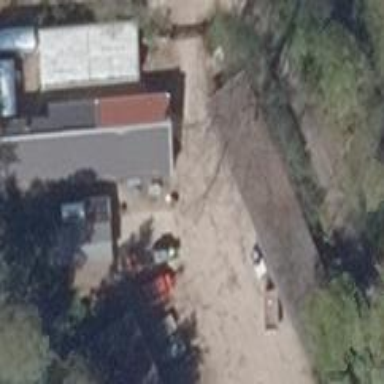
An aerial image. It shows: Shed.